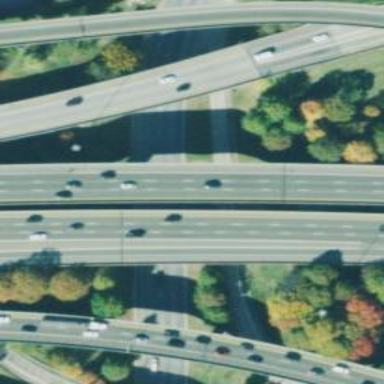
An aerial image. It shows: Bridge over motorway.